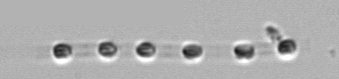
Label: Skeletonema